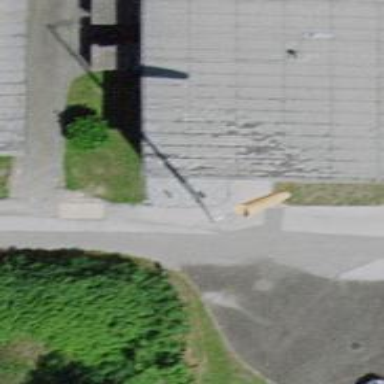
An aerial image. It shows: Windsock at the airport.